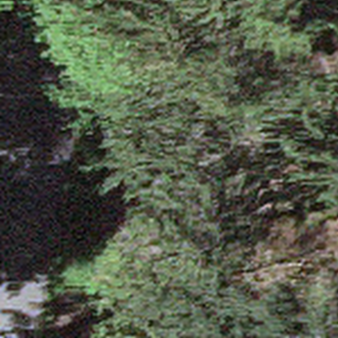
Label: other